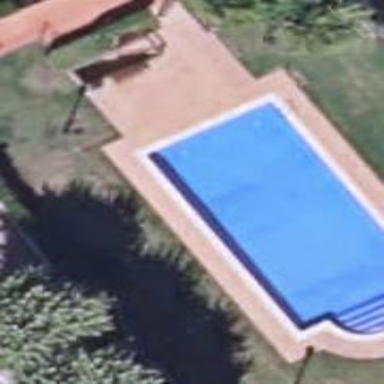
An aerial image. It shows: Swimming pool located in leisure land.